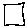
Label: square